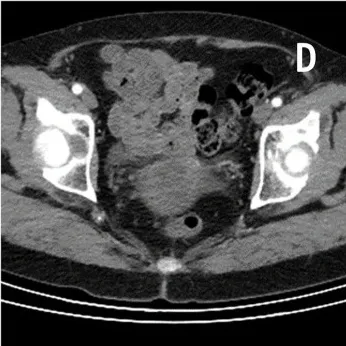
Imaging and pathological findings of the patient. (D) Abdominal CT after chemotherapy:a reduced uterine volume of -6.8 x 4.3 x 3.8 cm with less uniform density.
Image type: radiology (ct)